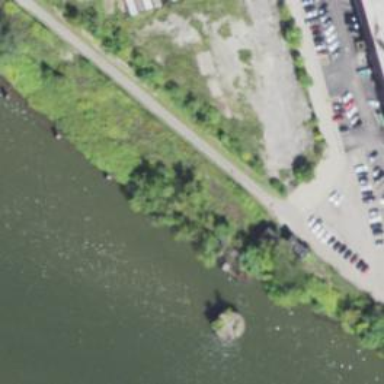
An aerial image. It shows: Commercial mooring area created for boats.